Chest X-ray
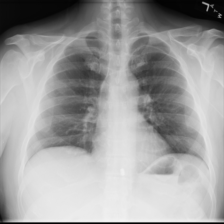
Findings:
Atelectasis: negative
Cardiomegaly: negative
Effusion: negative
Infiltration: negative
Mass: negative
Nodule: negative
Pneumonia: negative
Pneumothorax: negative
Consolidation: negative
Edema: negative
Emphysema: negative
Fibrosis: negative
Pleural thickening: negative
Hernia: negative